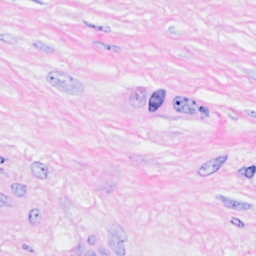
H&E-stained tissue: Breast